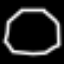
Label: octagon